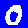
Digit: 0